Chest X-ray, AP view. Patient: 54 years old, sex M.
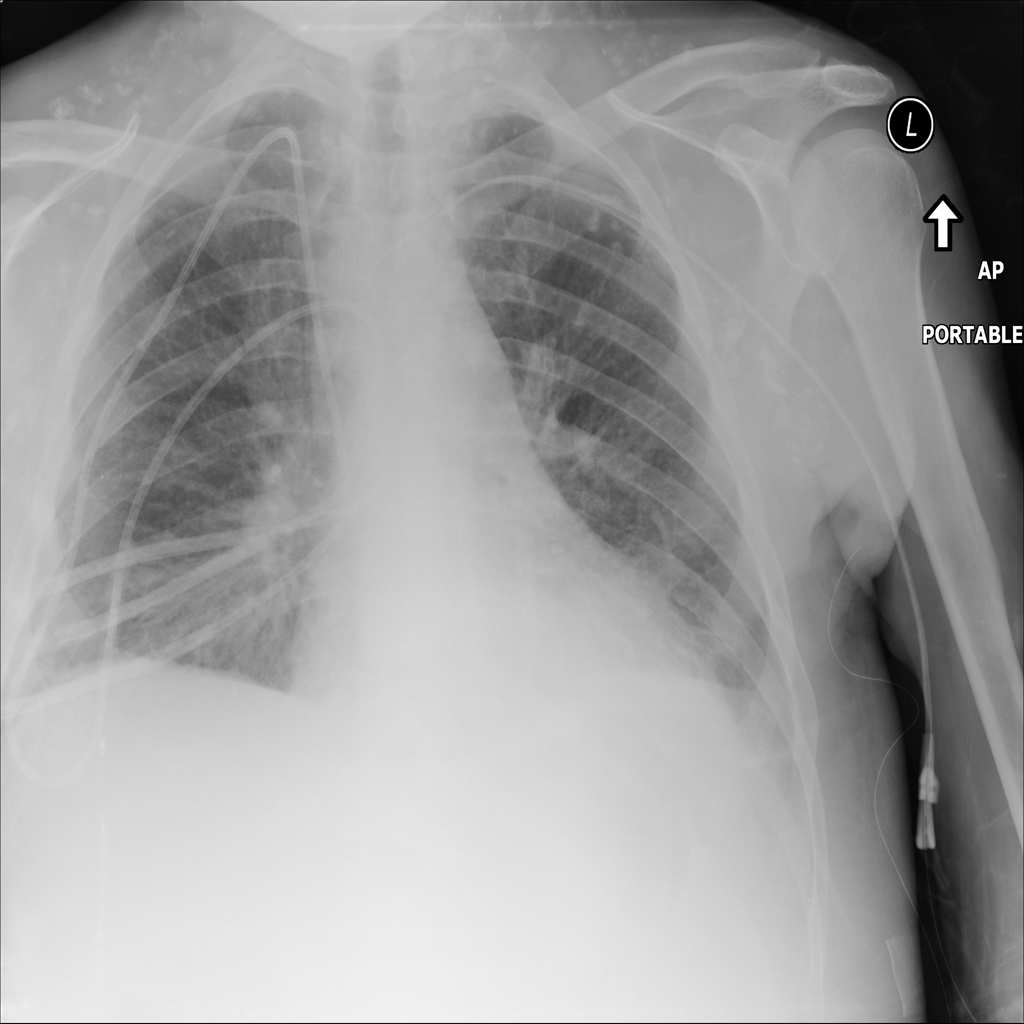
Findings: No Finding